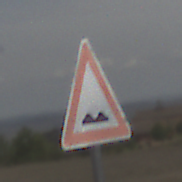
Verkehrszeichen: UnebeneFahrbahn
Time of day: Midday
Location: Outdoor (Nature)
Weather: PartlyCloudy
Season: NotSpecified
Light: Natural